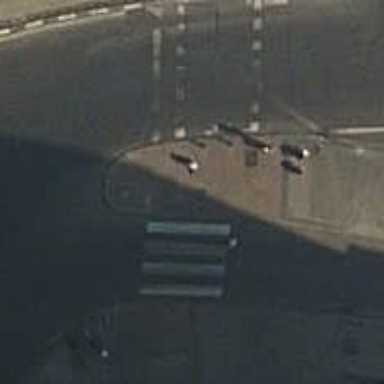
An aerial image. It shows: Sidewalk made of paving stones.